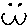
Label: smiley face